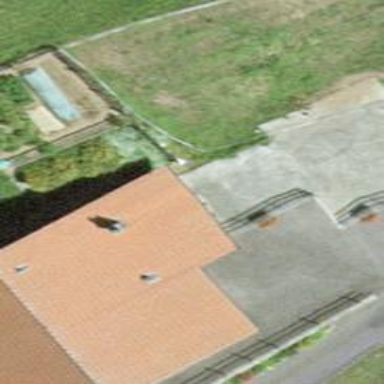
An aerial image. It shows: Garage building.